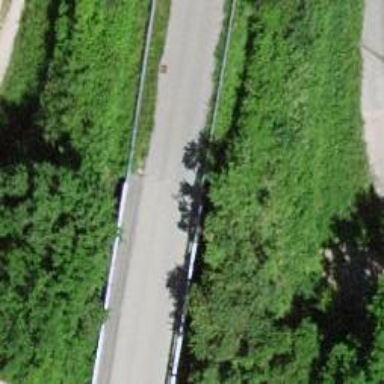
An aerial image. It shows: Unclassified road with bridge.